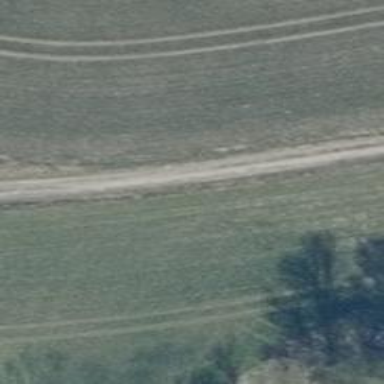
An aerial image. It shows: Unclassified road.